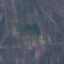
Label: PermanentCrop